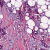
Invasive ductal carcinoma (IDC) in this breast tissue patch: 1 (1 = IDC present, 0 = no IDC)